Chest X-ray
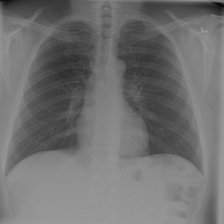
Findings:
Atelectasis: negative
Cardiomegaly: negative
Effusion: negative
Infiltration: positive
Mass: negative
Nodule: negative
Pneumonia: negative
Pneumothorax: negative
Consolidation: negative
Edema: negative
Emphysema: negative
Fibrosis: negative
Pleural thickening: negative
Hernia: negative